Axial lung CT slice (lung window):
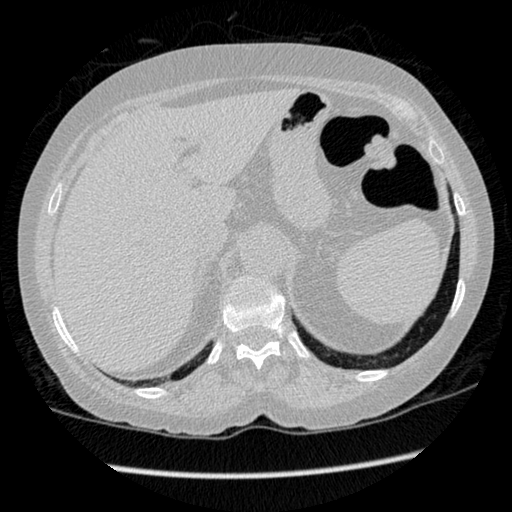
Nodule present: no